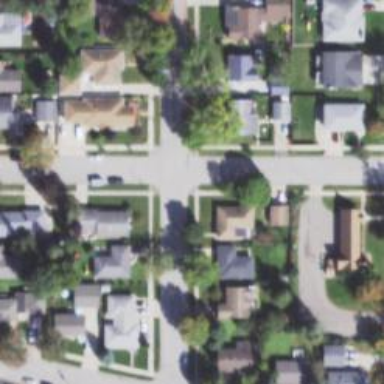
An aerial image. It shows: Residential road with asphalt surface and separate sidewalk.